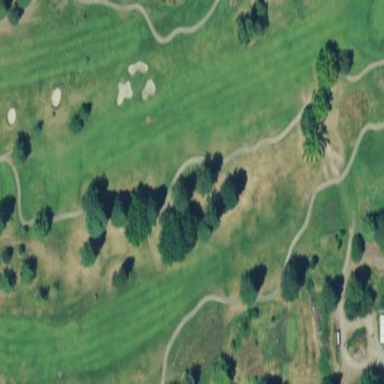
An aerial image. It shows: Scenic golf fairway.